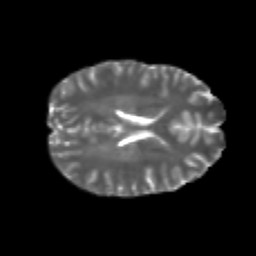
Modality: T2w
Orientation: axial
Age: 20
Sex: female
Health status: healthy
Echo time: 0.074 s